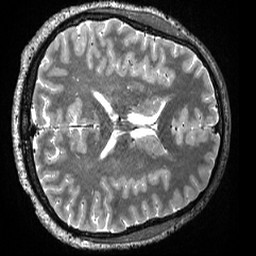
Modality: T2w
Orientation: axial
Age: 31
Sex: male
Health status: healthy
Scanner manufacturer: siemens
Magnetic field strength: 3 T
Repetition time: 3.2 s
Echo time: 0.563 s